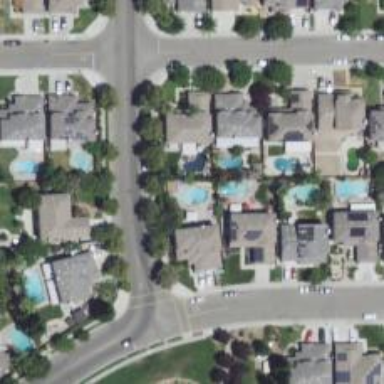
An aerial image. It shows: Outdoor inground swimming pool in leisure land.